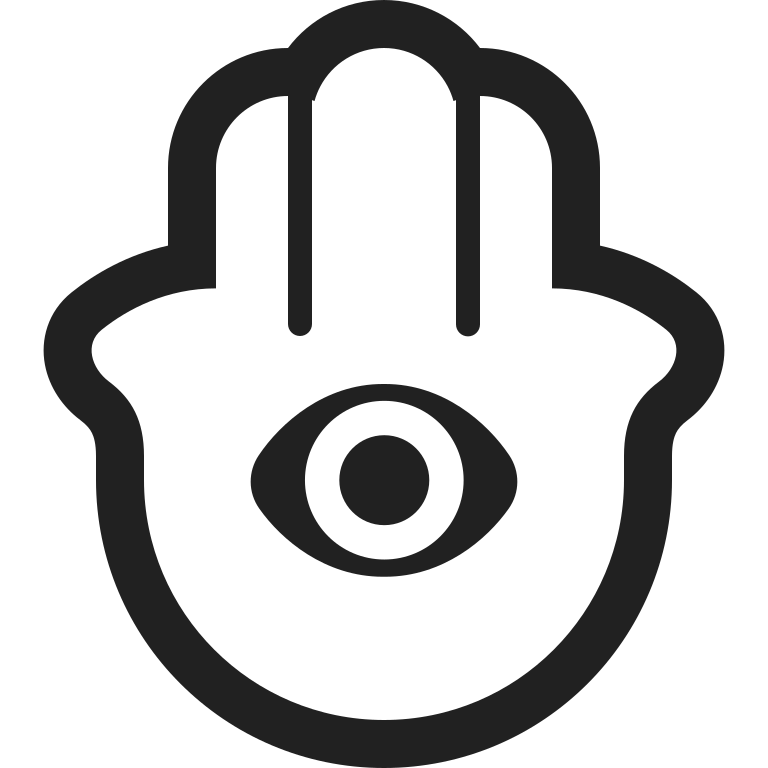
hamsa high contrast